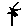
Label: flower